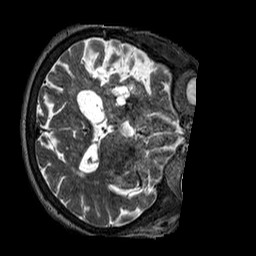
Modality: T2w
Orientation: axial
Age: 75
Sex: female
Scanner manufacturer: siemens
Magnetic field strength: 3 T
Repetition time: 3.2 s
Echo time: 0.567 s